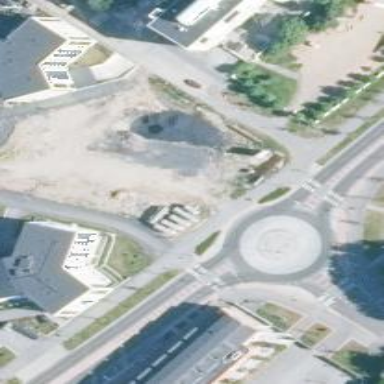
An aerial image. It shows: Secondary road around roundabout.